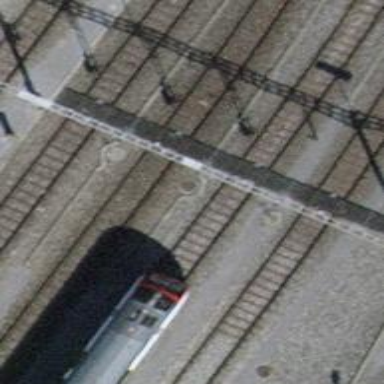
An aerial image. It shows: Rail yard with electrified contact lines for the railway.